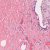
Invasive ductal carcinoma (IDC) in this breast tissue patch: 0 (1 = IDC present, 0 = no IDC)